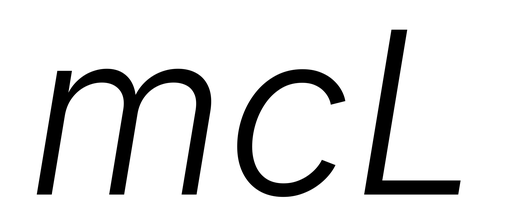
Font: Inter-Italic_Light_Italic